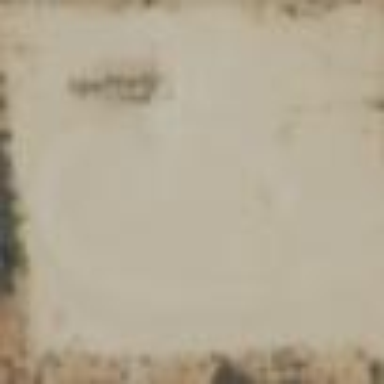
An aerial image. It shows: Wellsite with natural sand surface.